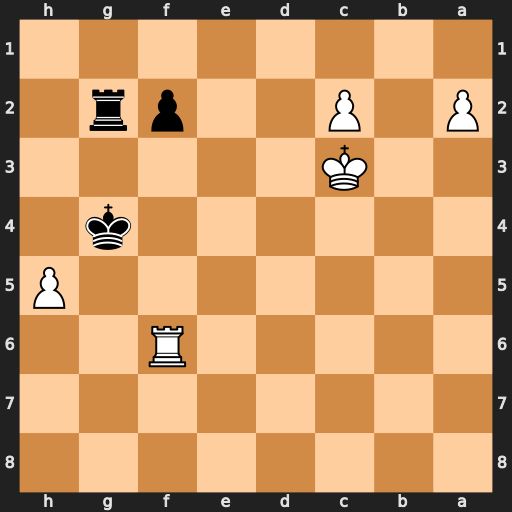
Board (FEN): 8/8/5R2/7P/6k1/2K5/P1P2pr1/8
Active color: b
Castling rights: -
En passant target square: -
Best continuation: Rg3+ Kd4 Rf3 Rxf3 Kxf3